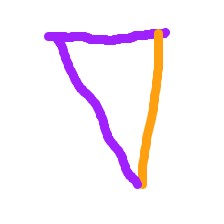
Shape: triangle